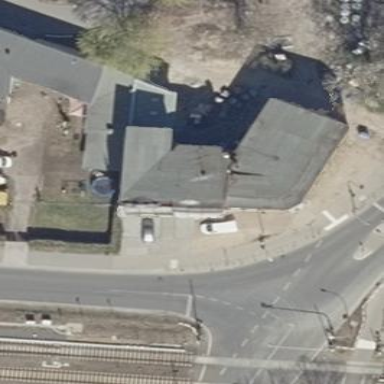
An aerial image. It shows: Saltbox-roofed apartment building.